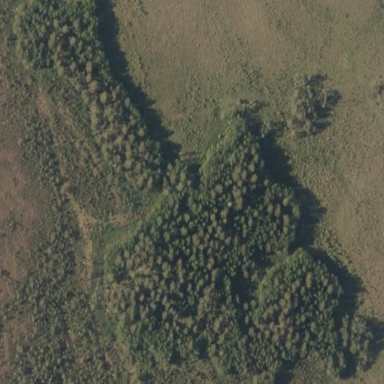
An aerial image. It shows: Beautiful woodland area.